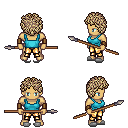
a pixel art fantasy rpg character, male body template, human, tanned skin, teal pirate shirt, gold greaves, white blonde curly afro hairstyle, leather bracers, white slippers, spear, four views (front, back, left, right), 2x2 character sprite sheet, small pixel art, hard edges, no anti-aliasing